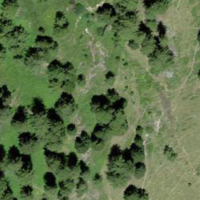
EUNIS habitat code: 26
Species observed at this site:
Cirsium palustre